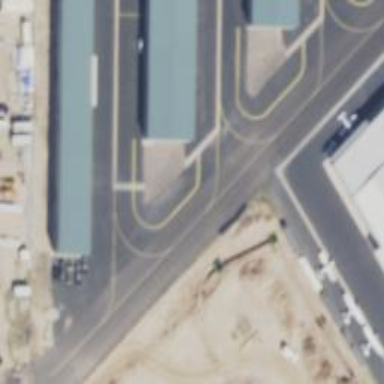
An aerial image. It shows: Image of taxiway at airport.